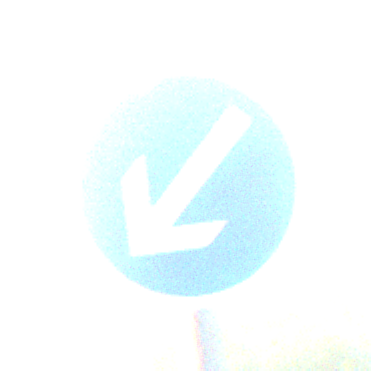
Verkehrszeichen: VorgeschriebeneVorbeifahrtLinks
Umgebung: Outdoor, Suburban
Tageszeit: SunriseSunset
Wetter: PartlyCloudy
Licht: Natural
Jahreszeit: NotSpecified
Kontrast: HighContrast